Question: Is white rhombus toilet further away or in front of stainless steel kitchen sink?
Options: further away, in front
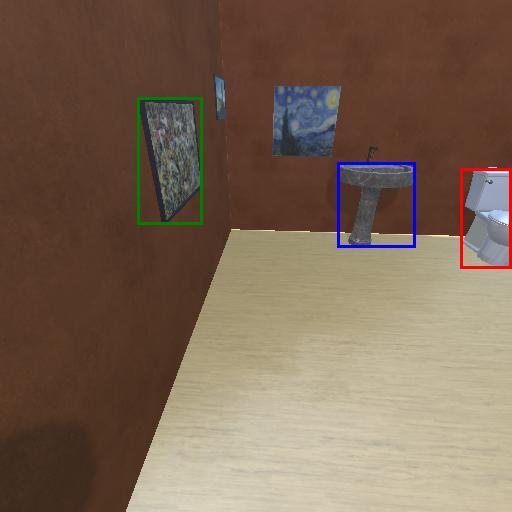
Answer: further away